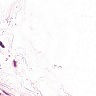
Metastatic tissue present: no